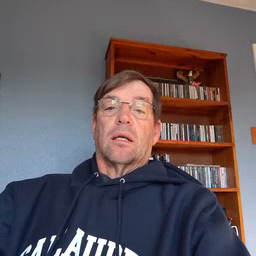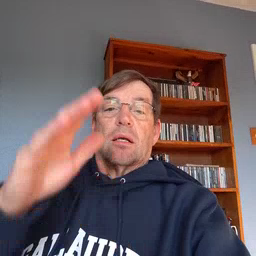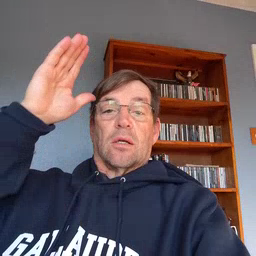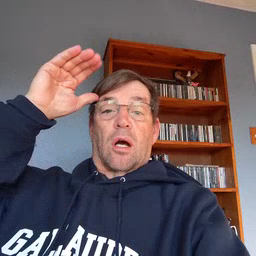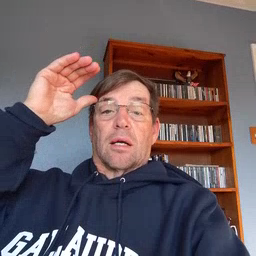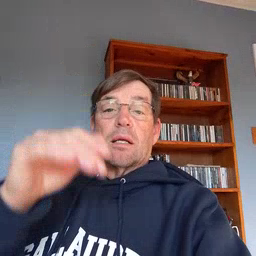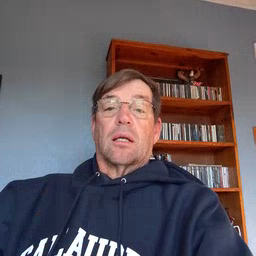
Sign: donkey